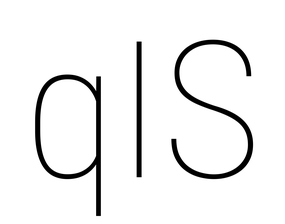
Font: Roboto_Condensed_Thin